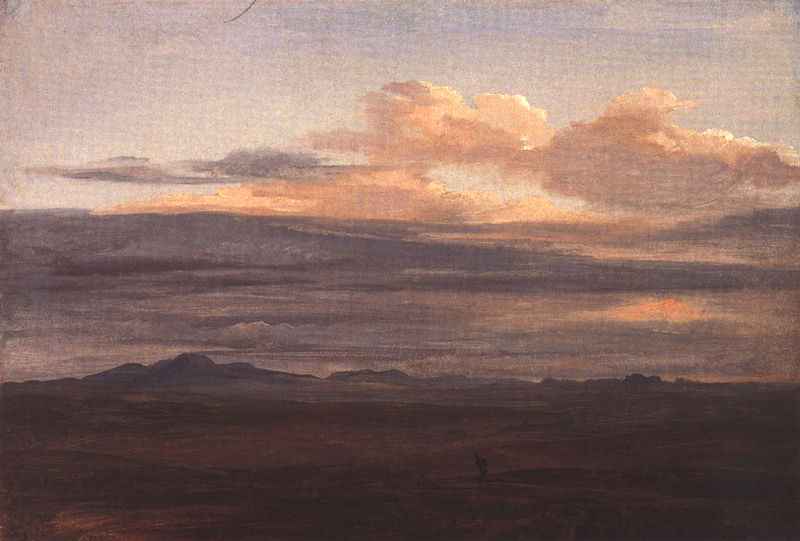
Titel: Wolken über einer Ebene
Künstler: Johann Heinrich Schilbach
Standort: Darmstadt
Institution: Hessisches Landesmuseum
Schlagwörter: berg, blau, dunkel, gemälde, himmel, mann, schatten, weiß, wolken, aquarell, gelb, landschaft, abend, braun, grau, hell, licht, nacht, orange, schwarz, ausblick, rot, weg, wolke, mensch, weit, schauen, dämmerung, ebene, einsamkeit, erde, feld, ferne, horizont, hügel, morgen, natur, weite, einsam, flach, gehen, sonne, land, figur, gold, rosa, anhöhe, berge, gebirge, wüste, öde, abendsonne, bergkette, dunst, eben, lila, sonnenuntergang, violett, silhouette, friedrich, romantik, untergang, melancholie, streifen, stimmung, allein, abendrot, wandern, schemenhaft, landschaftsbild, wanderer, brauntöne, atmosphäre, bergzug, abendröte, weiter, schleierwolken, wölkchen, landschaftsdarstellung, blechen, verlorenheit, beschaulich, brund, wolkenstreifen, dännerung, mehrfarbigkeit, figur-grund, wollkenmassen